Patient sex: M
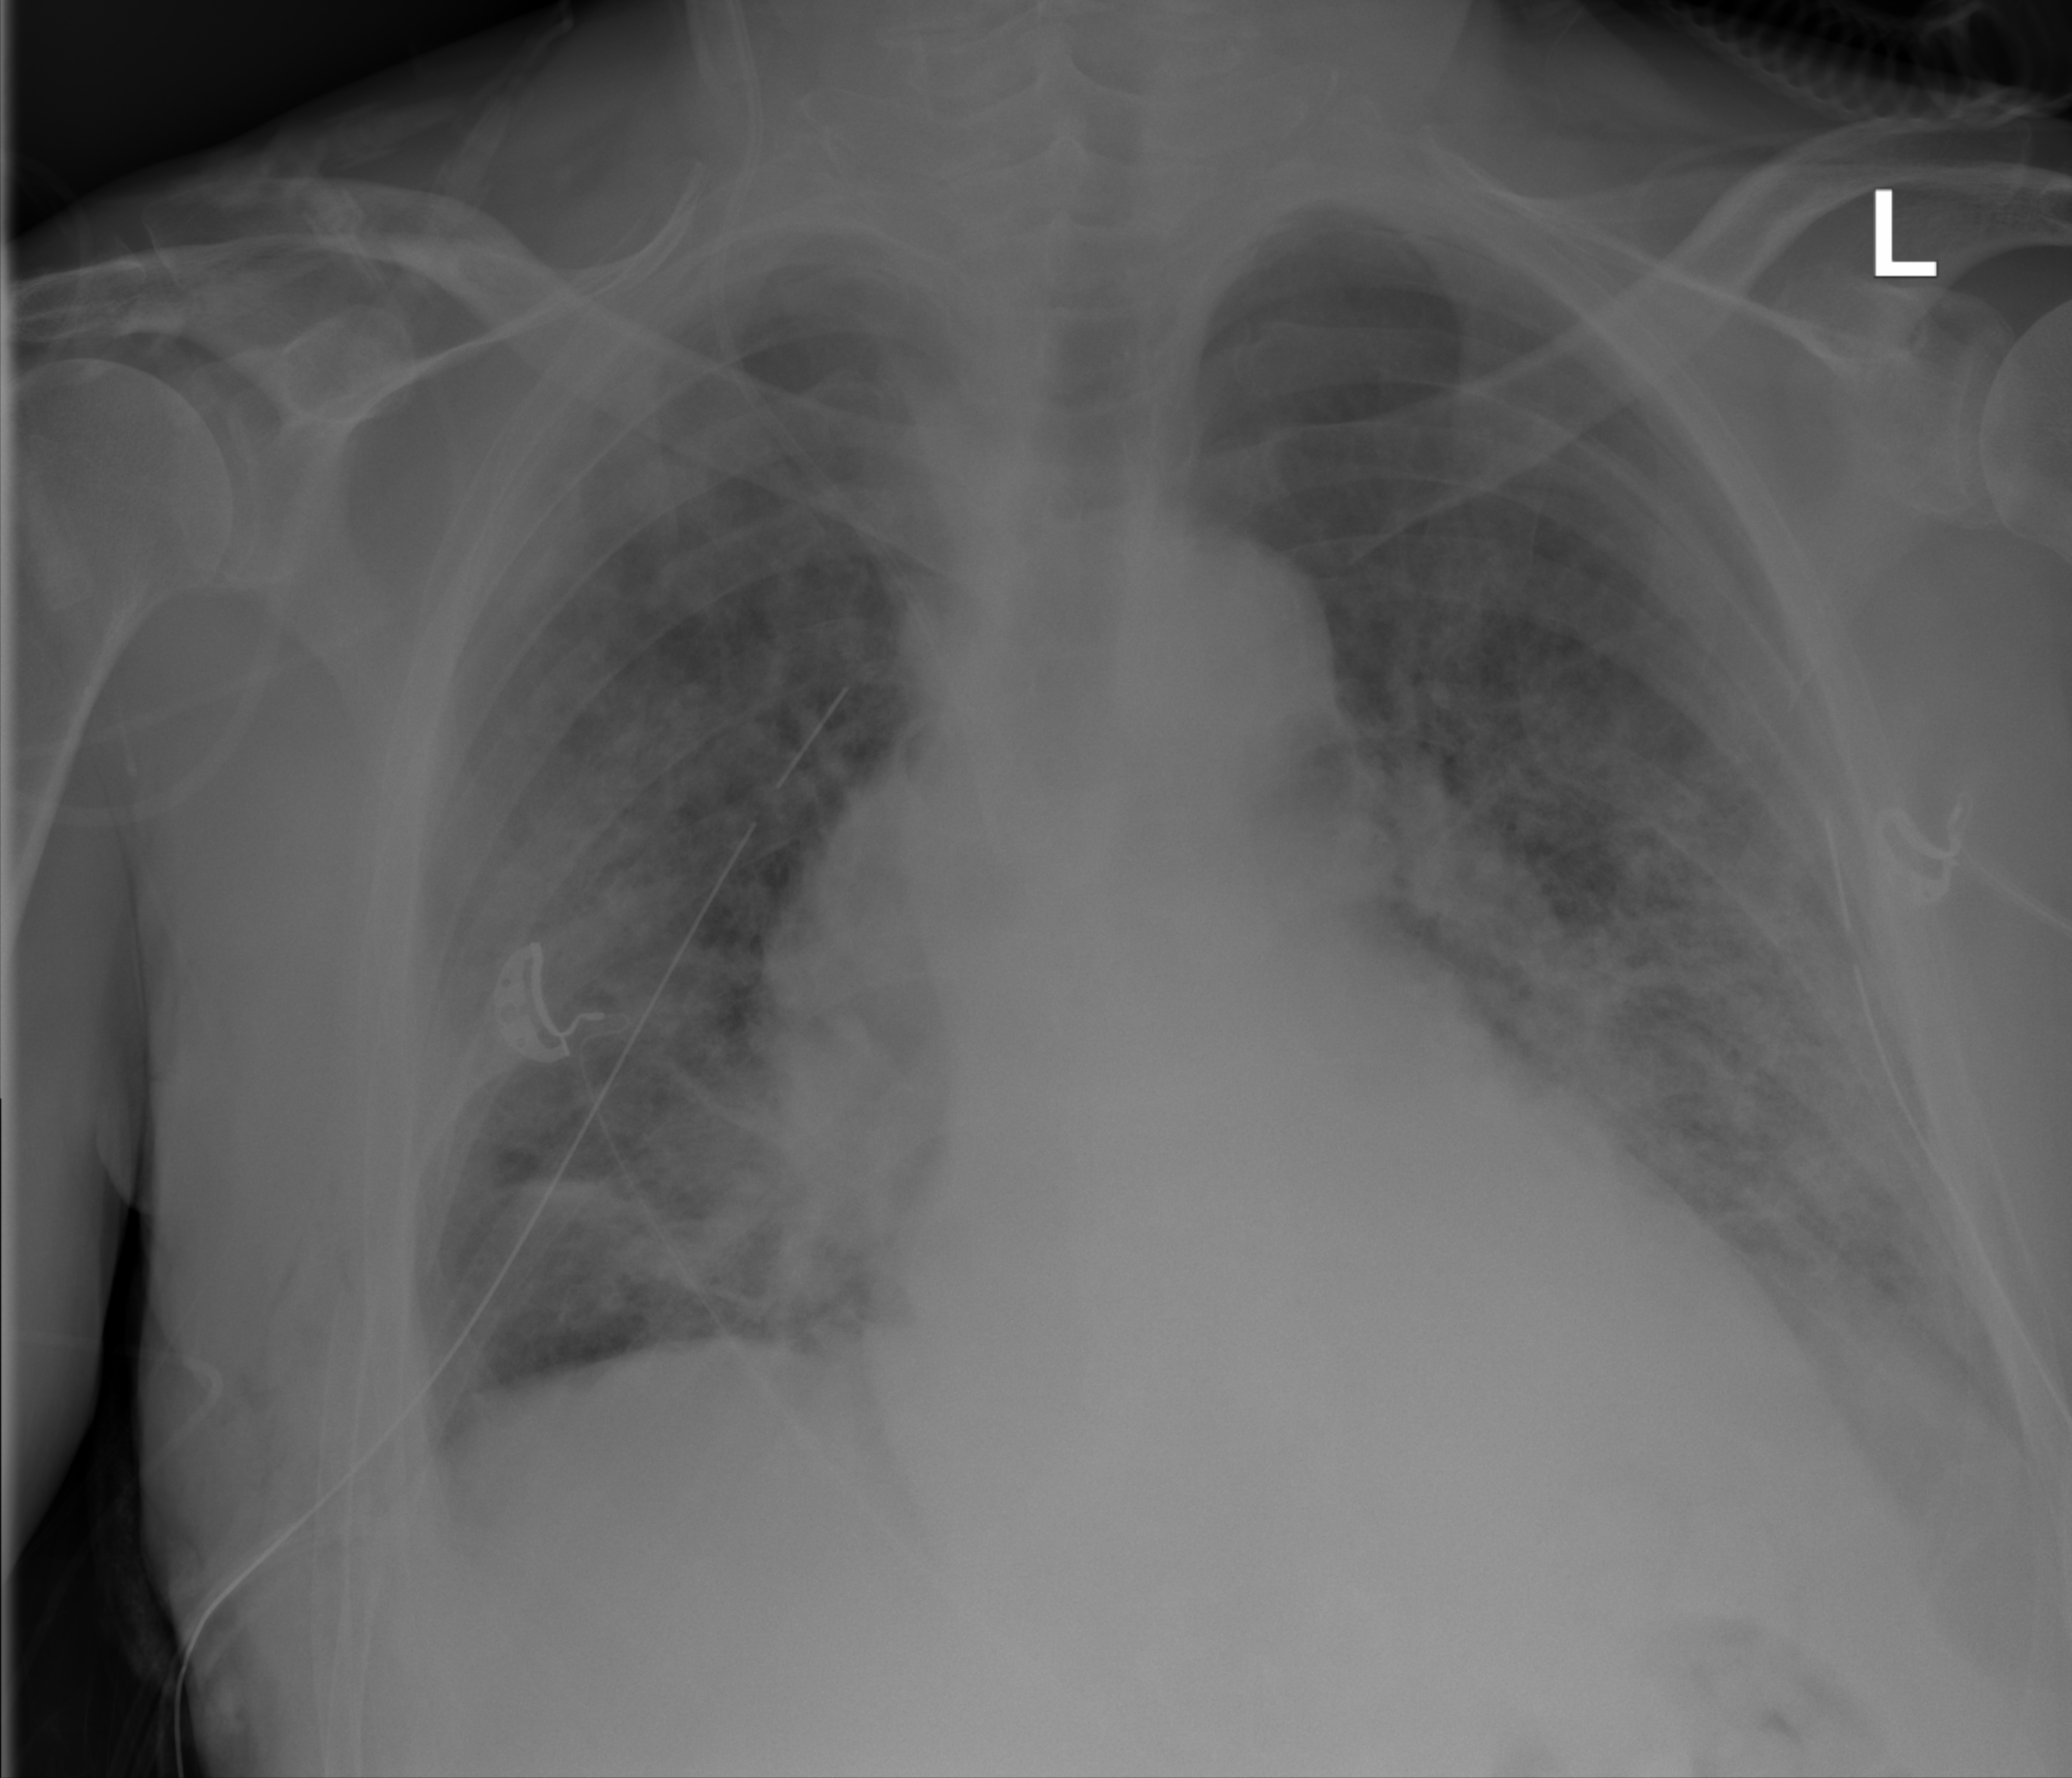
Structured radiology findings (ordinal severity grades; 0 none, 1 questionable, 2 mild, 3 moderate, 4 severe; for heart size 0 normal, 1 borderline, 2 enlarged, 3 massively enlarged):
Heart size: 2
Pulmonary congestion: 0
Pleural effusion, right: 0
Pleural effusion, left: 2
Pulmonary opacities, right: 3
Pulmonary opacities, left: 3
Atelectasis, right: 2
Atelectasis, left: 2